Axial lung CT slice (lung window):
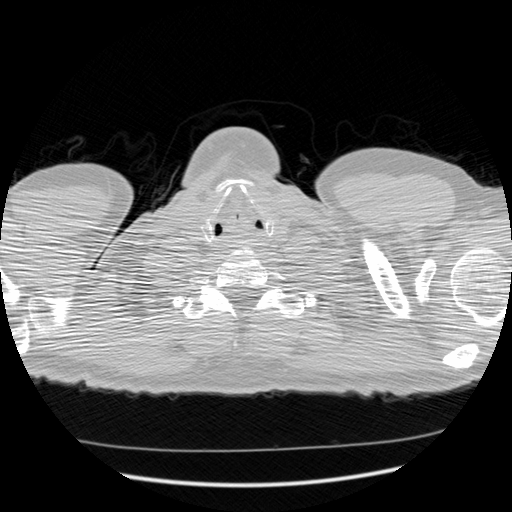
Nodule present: no